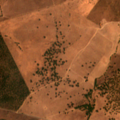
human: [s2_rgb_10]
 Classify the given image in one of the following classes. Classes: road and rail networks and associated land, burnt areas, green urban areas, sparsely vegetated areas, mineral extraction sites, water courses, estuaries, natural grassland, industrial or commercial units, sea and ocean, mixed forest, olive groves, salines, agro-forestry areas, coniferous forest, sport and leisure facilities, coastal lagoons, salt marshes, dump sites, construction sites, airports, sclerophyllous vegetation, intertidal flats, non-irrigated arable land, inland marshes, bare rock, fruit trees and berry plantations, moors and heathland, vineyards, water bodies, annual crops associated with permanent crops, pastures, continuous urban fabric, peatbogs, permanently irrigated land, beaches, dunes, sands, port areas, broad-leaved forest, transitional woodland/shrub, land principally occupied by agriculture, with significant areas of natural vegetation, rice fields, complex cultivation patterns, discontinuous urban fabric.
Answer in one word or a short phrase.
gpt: non-irrigated arable land, agro-forestry areas, transitional woodland/shrub